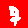
Digit: 7